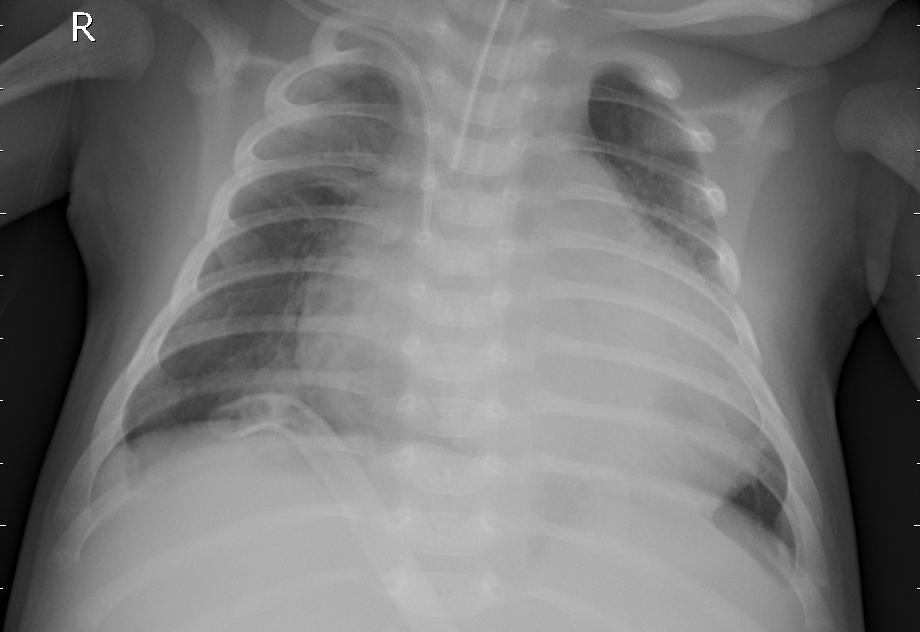
Diagnosis: PNEUMONIA